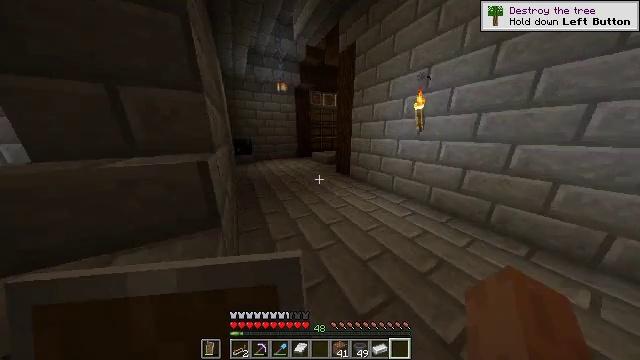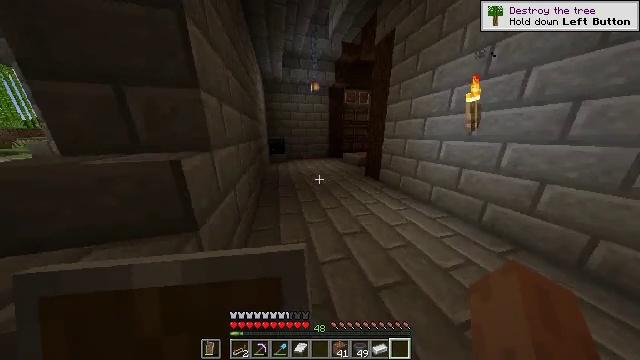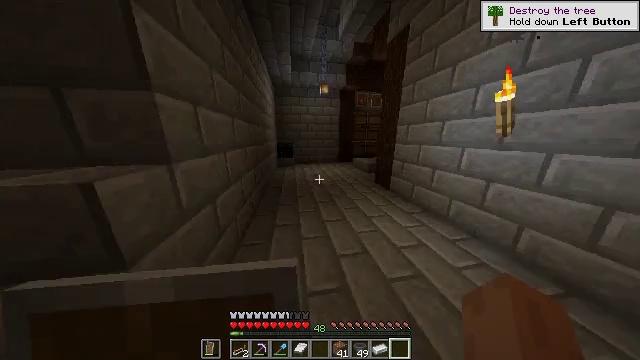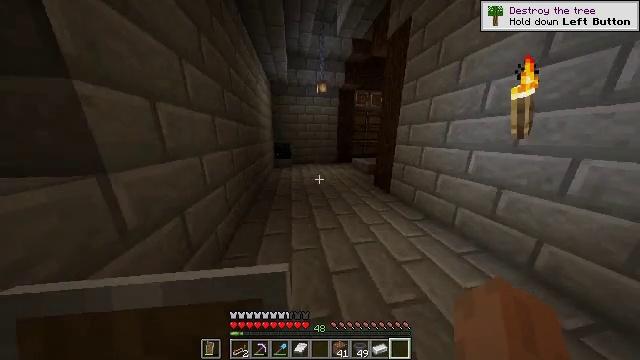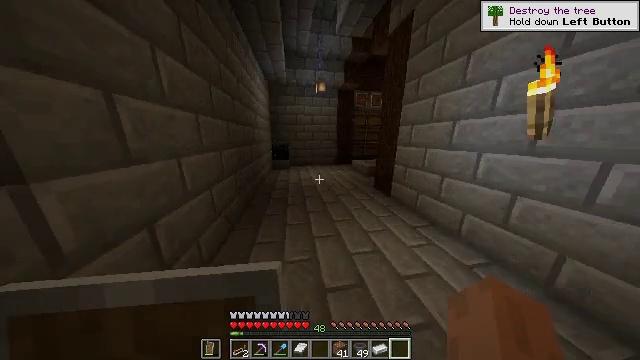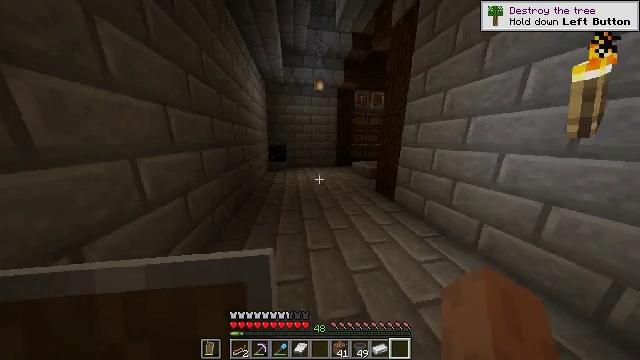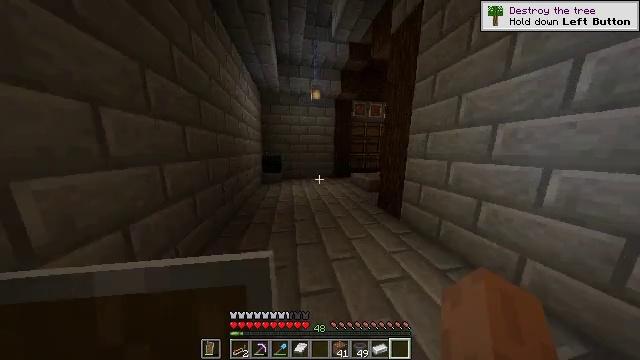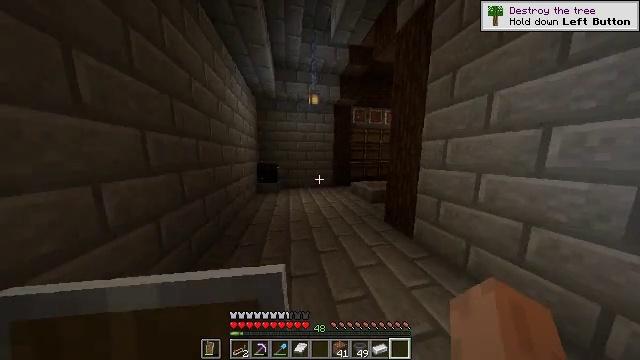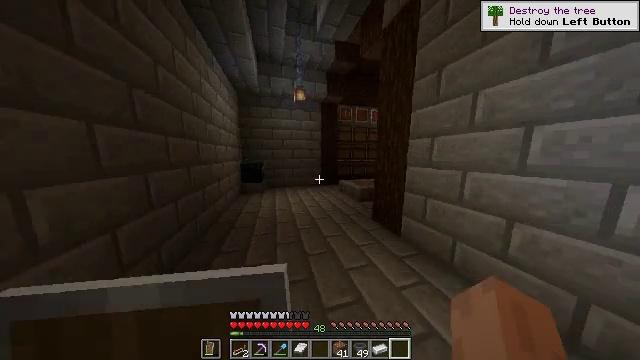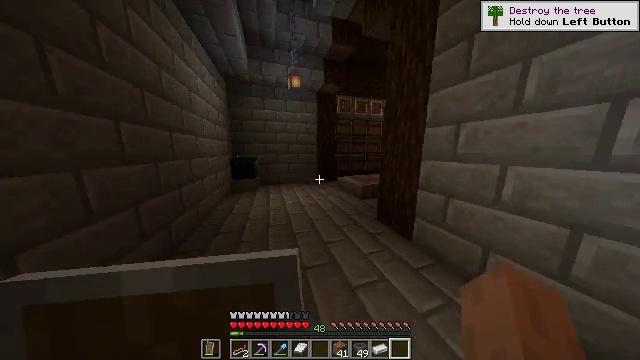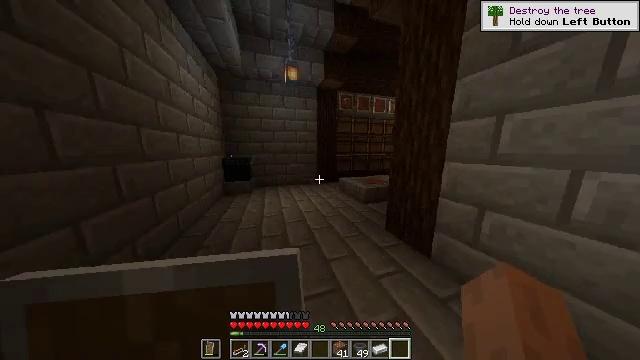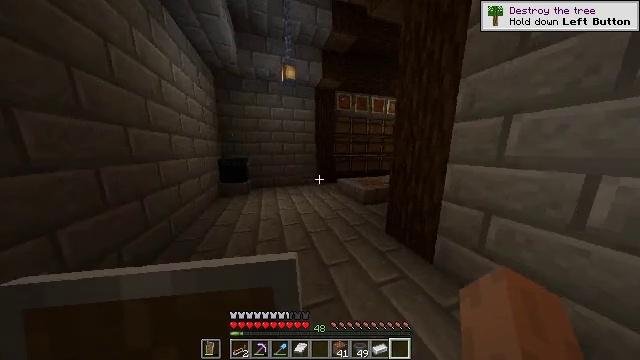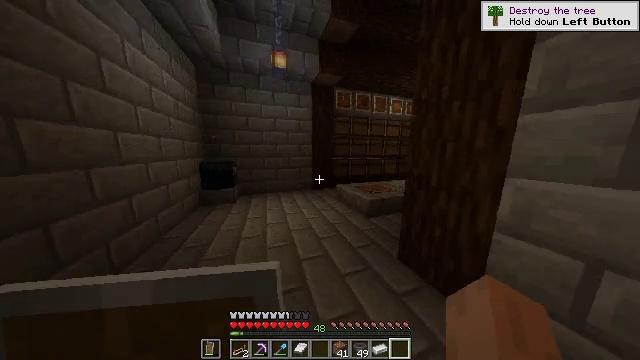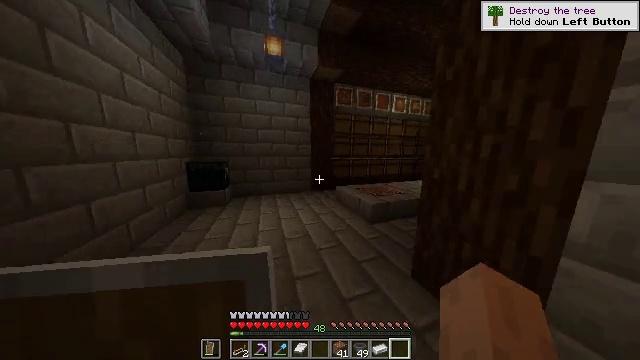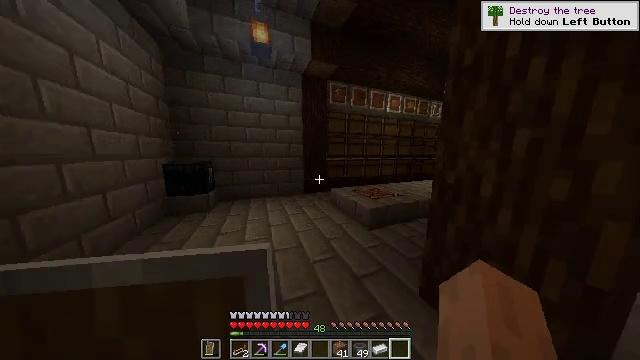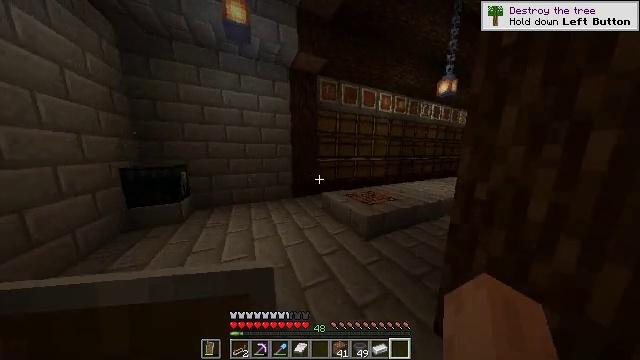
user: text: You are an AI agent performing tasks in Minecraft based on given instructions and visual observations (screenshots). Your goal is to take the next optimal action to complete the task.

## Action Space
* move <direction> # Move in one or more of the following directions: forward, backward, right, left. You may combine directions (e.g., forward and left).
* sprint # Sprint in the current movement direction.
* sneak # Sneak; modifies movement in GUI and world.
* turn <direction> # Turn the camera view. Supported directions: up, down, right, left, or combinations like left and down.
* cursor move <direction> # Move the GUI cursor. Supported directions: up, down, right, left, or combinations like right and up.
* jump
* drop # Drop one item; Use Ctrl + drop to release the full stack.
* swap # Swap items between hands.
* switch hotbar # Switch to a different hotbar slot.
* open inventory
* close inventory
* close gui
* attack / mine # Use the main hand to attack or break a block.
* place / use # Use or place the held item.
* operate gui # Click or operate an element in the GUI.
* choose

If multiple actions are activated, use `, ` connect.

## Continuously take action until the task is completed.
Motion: motion action
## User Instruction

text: Open the crafting table to craft magenta dye.
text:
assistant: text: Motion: move forward and move right, turn left
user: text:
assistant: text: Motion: move forward, turn left and up
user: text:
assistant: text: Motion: move forward
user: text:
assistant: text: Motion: move forward
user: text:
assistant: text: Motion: move forward
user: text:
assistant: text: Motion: move forward, turn up
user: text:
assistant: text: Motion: move forward, turn up
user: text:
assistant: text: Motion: move forward, turn right
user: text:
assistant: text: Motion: move forward, turn right and down
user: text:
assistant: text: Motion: move forward
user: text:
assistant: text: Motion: move forward
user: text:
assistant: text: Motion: move forward
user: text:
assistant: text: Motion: move forward
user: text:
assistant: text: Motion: move forward, turn right
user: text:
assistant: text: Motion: move forward, turn right
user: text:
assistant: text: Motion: move forward, turn right
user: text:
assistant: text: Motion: move forward, turn right
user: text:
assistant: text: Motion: move forward, turn right
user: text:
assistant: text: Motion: move forward and move right
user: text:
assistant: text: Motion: move forward and move right
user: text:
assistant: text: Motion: move forward and move right
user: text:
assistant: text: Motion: move forward and move right, turn left
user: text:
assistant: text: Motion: move forward and move right, turn left
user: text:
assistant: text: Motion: move forward and move right, turn left
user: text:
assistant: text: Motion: move forward and move right, turn left and up
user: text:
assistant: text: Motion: move forward and move right, turn left
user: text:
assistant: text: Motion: move forward and move right, turn left
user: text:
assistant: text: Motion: move forward and move right, turn left
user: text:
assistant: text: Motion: move forward, turn left and down
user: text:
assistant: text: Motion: move forward, turn down